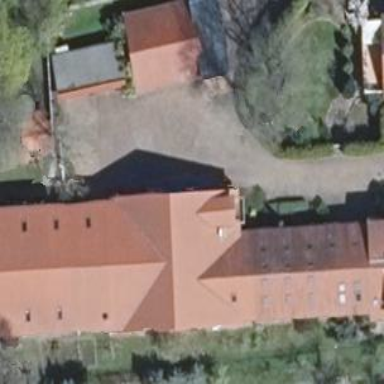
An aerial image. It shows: Building with red roof.